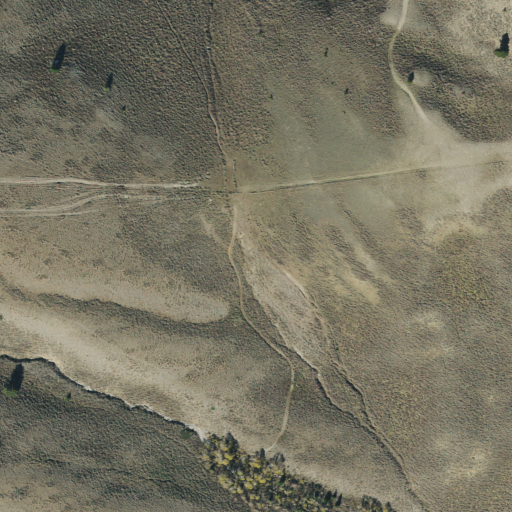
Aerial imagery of gap in Utah named Hickman Pass containing shrub, evergreen forest, and deciduous forest